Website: home-depot
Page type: newsletter-management
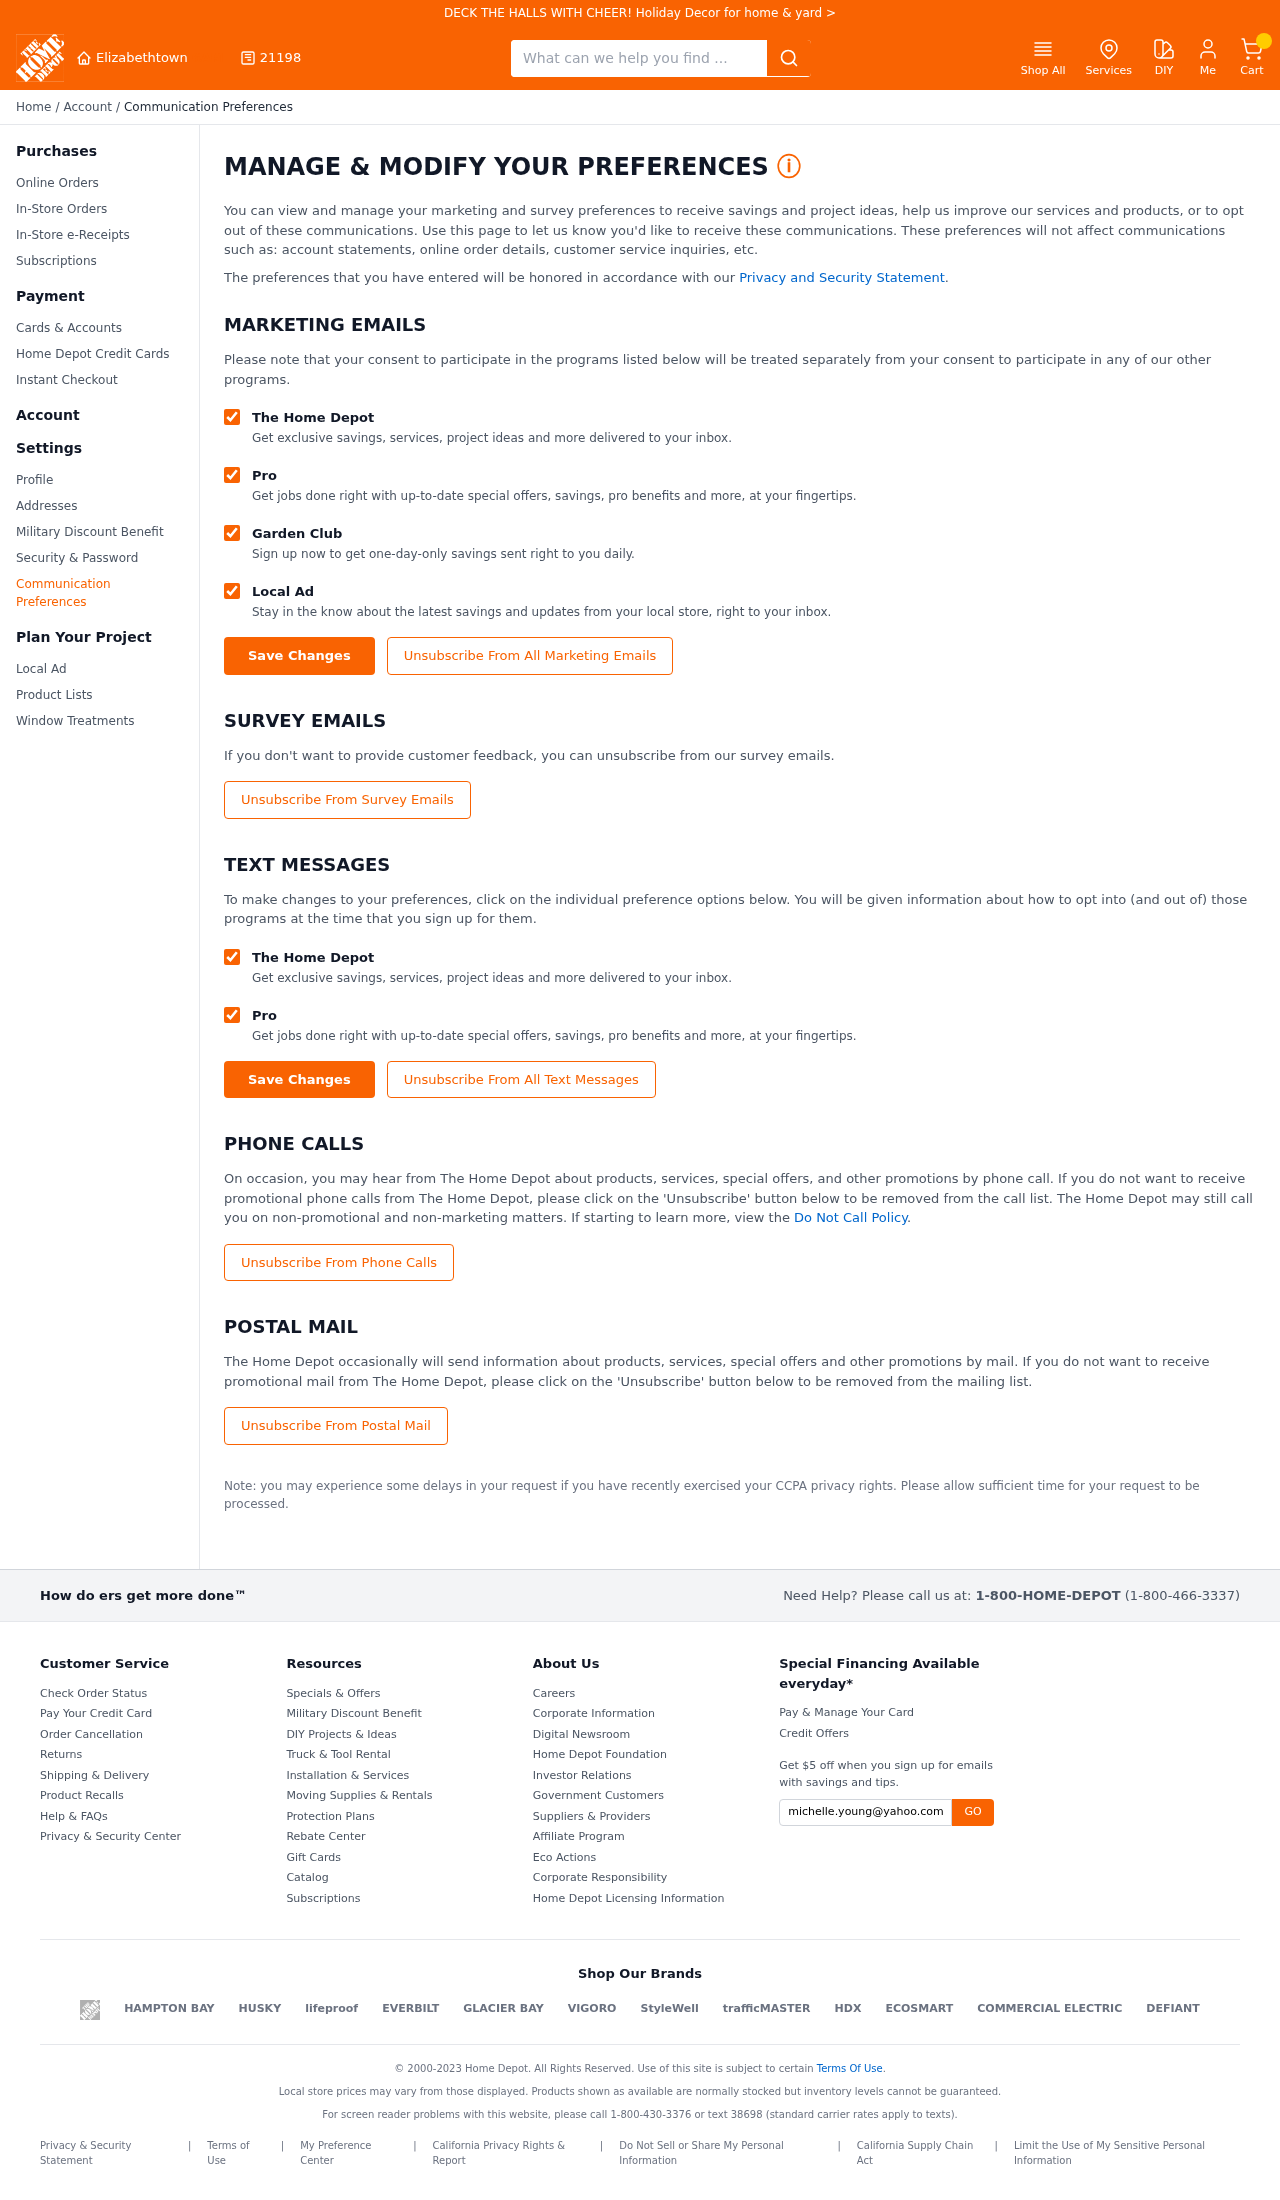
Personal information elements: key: PII_CITY
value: Elizabethtown
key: PII_POSTCODE
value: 21198
Search elements: key: HEADER_SEARCH
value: What can we help you find ...